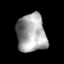
Tissue: lung
Cell type: Epithelial cells
Senescence score: 0.1763
Nuclear area (px): 1099
Mean DAPI intensity: 161.755